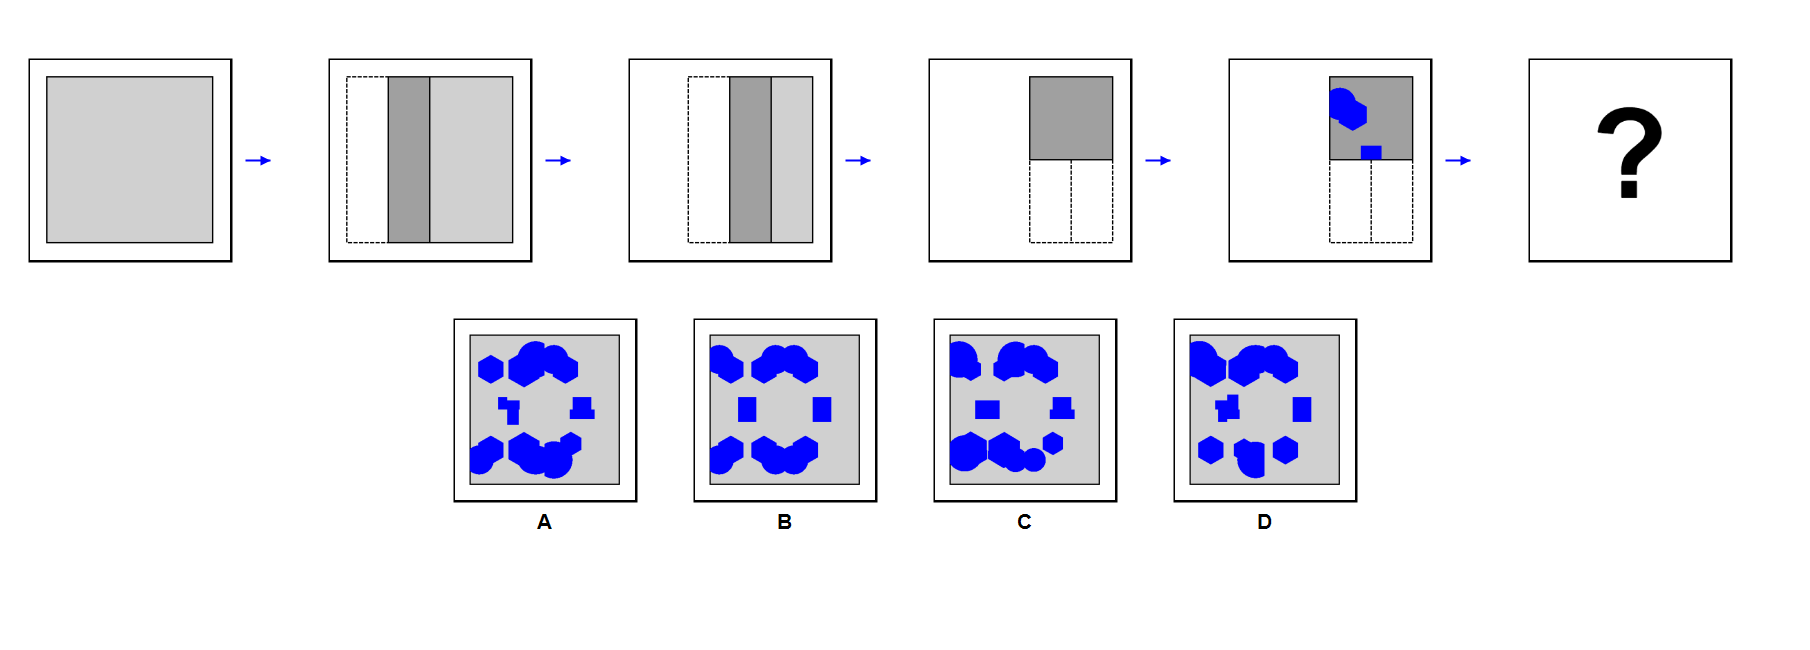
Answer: B